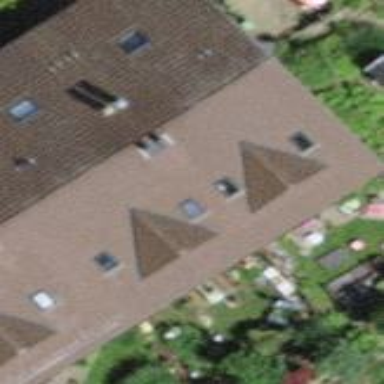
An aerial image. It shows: Simple and straightforward house.